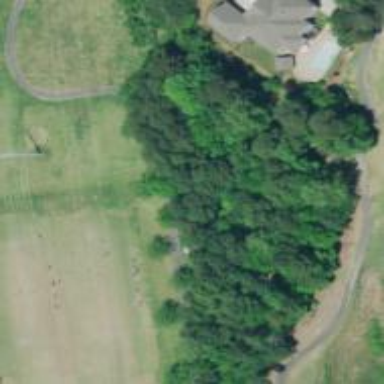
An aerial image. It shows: Disc golf course designed for leisure and sport.